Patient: sex F, age 58
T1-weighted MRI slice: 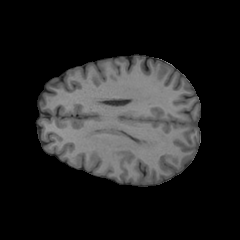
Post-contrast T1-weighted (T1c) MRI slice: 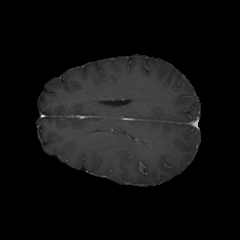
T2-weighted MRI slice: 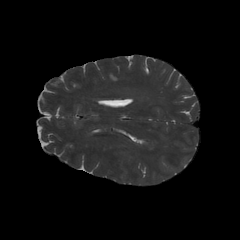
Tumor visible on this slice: yes
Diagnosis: Glioblastoma, IDH-wildtype
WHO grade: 4